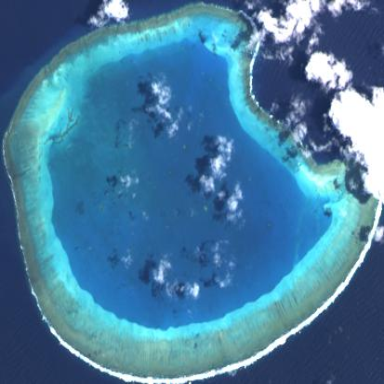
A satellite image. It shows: Atoll.